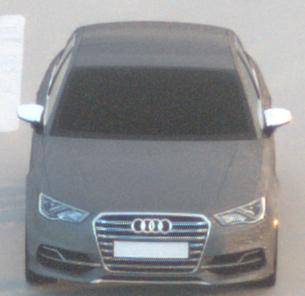
Make: Audi
Model: S3
Detailed model: 8V
Model produced from: 2013
Model produced until: 2020
Doors: 4
Color: gray
Road condition: dry road
Daytime: sunrise or sunset
Contrast: low contrast